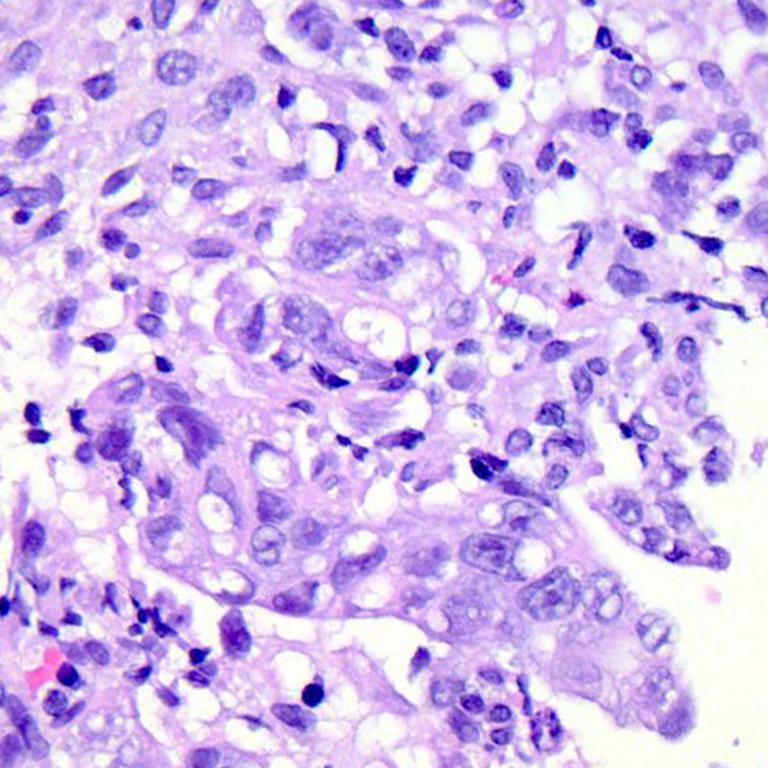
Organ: colon
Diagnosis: adenocarcinomas